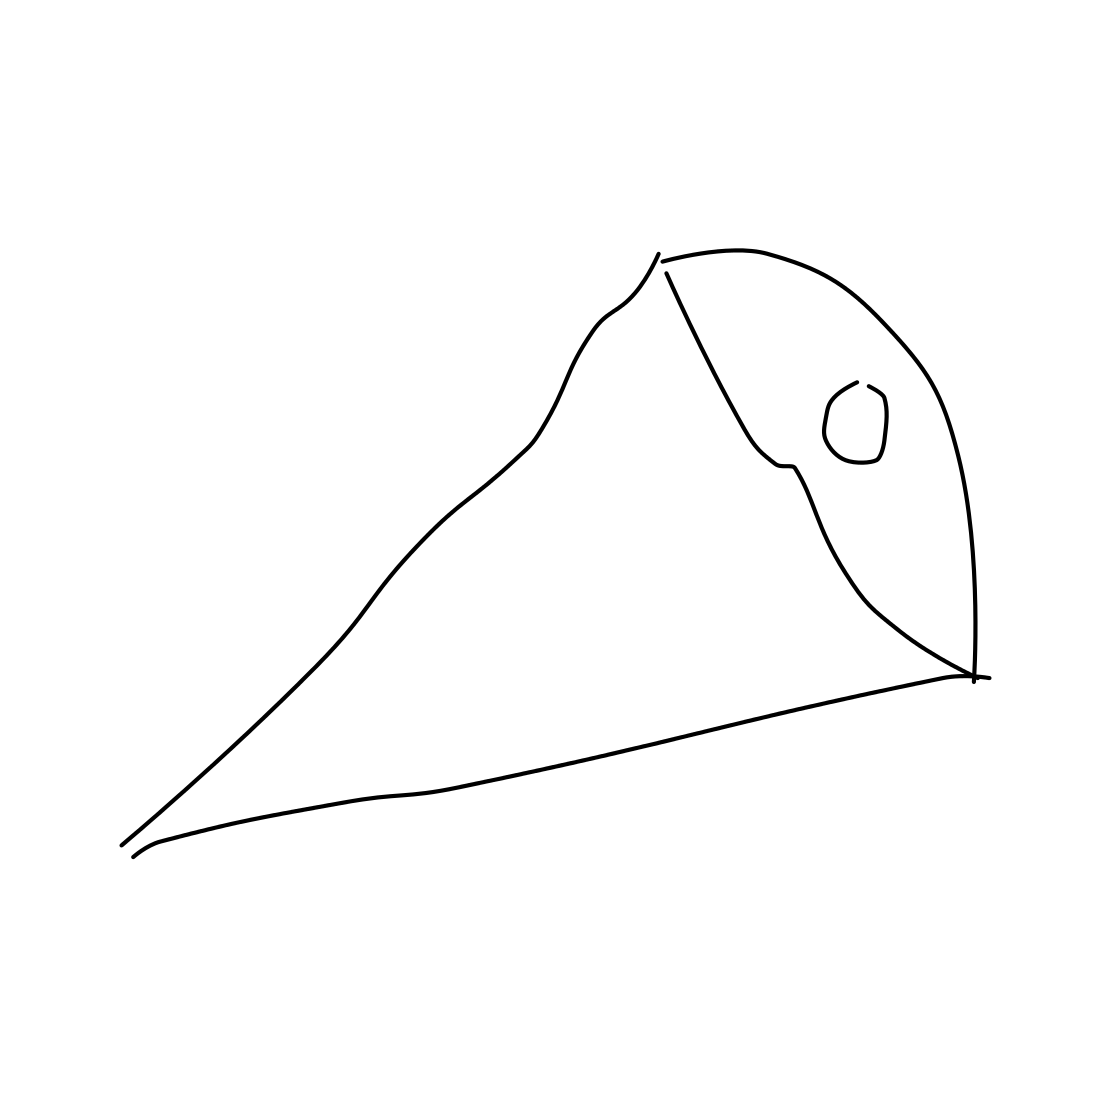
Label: megaphone